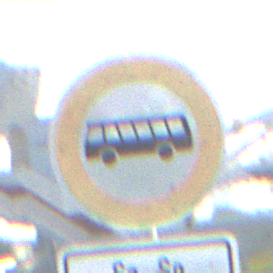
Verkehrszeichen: VerbotKraftomnibusse
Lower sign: ZeitangabenMitBeschraenkungAufWochentage9
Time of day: SunriseSunset
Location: Outdoor (Urban)
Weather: Clear
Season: NotSpecified
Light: Natural